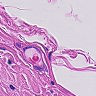
Metastatic tissue present: no